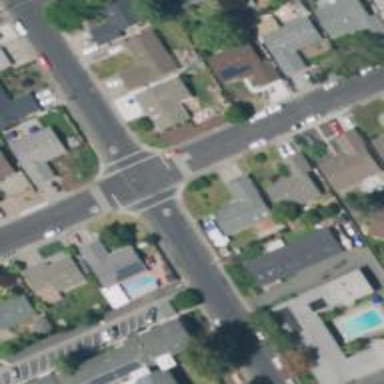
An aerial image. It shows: Road with stop sign.